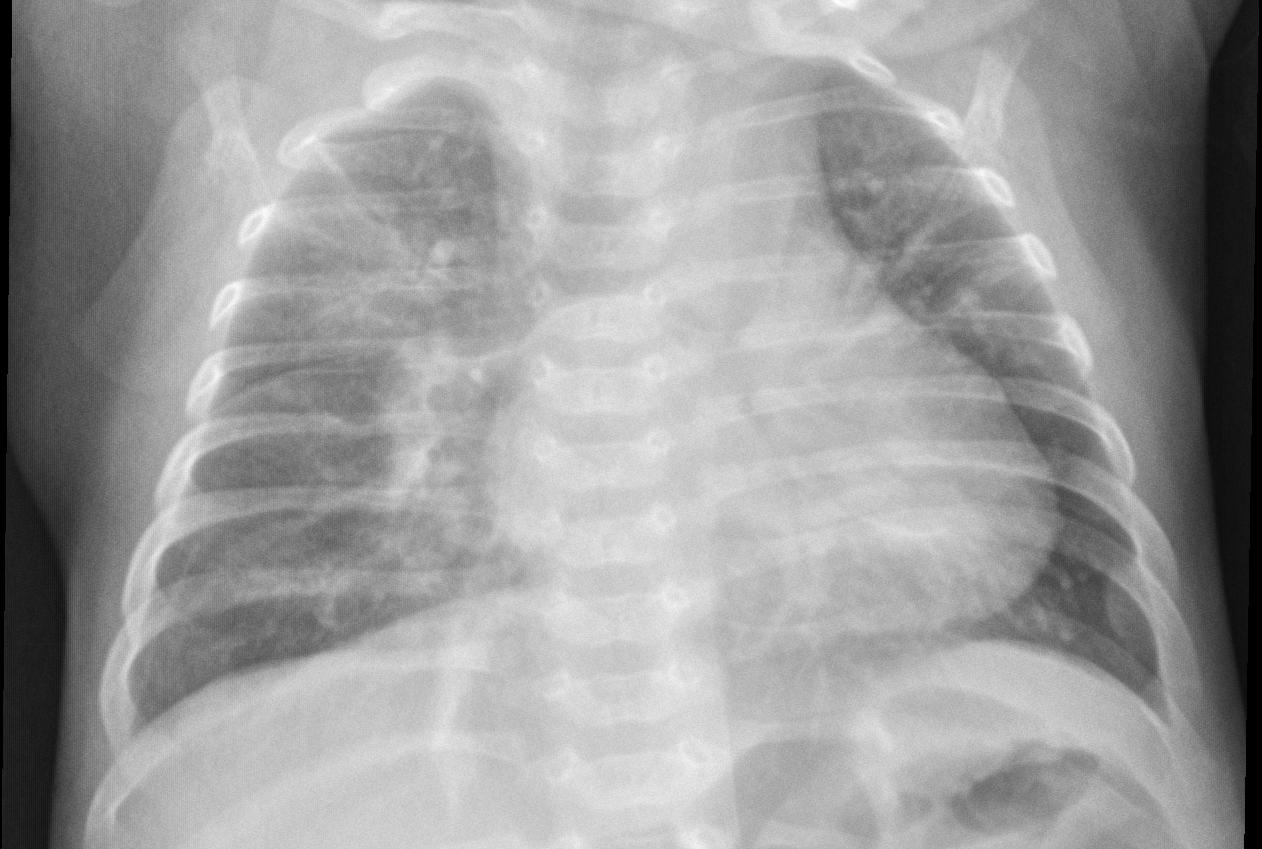
Diagnosis: PNEUMONIA